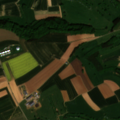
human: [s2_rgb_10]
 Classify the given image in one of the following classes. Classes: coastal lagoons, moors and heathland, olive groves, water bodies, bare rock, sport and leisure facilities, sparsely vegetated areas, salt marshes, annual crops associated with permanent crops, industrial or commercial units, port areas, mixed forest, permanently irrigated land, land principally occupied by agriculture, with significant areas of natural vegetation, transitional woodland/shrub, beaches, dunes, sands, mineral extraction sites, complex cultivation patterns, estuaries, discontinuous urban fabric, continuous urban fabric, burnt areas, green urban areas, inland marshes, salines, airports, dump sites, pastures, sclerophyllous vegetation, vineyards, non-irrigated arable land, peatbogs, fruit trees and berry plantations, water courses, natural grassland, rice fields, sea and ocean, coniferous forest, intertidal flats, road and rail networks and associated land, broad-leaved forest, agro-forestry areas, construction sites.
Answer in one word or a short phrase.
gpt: non-irrigated arable land, complex cultivation patterns, land principally occupied by agriculture, with significant areas of natural vegetation